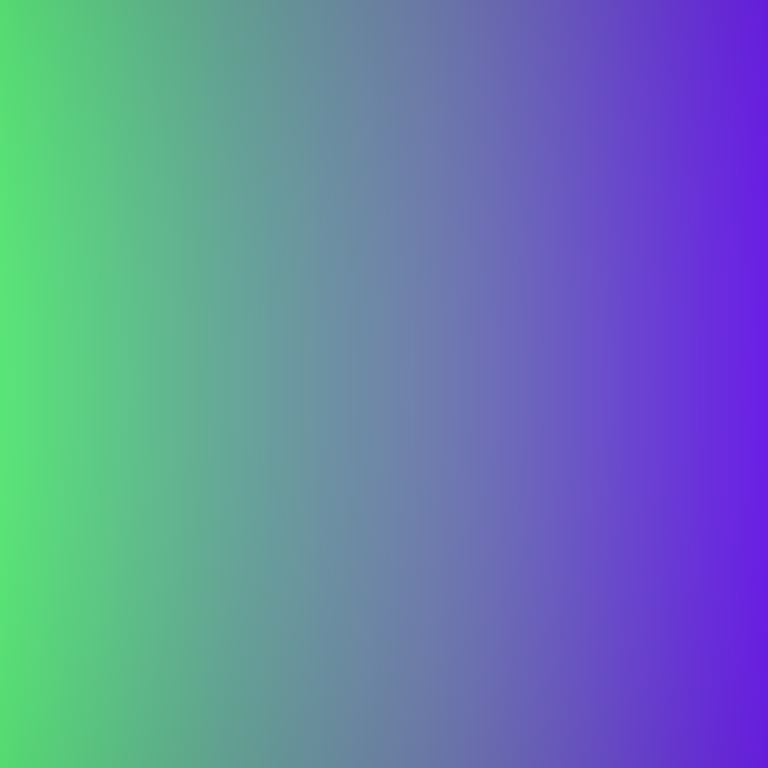
Abstract light effect, smooth gradient from vibrant green to deep purple, serene atmosphere, soft blend, no room, no furniture, no objects.